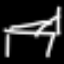
Label: bed